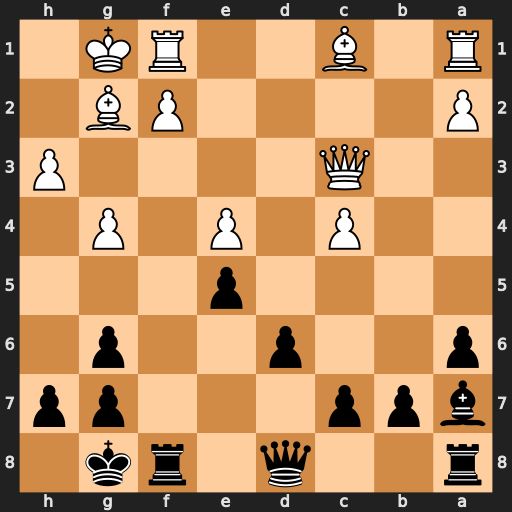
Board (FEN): r2q1rk1/bpp3pp/p2p2p1/4p3/2P1P1P1/2Q4P/P4PB1/R1B2RK1
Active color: b
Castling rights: -
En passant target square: -
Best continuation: Bd4 Qd3 Bxa1